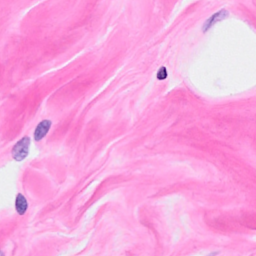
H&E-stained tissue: Breast